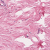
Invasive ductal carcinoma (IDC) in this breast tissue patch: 0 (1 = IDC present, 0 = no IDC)